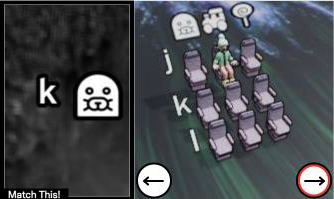
Task: seats
Answer: no